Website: macys
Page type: customer-info-address
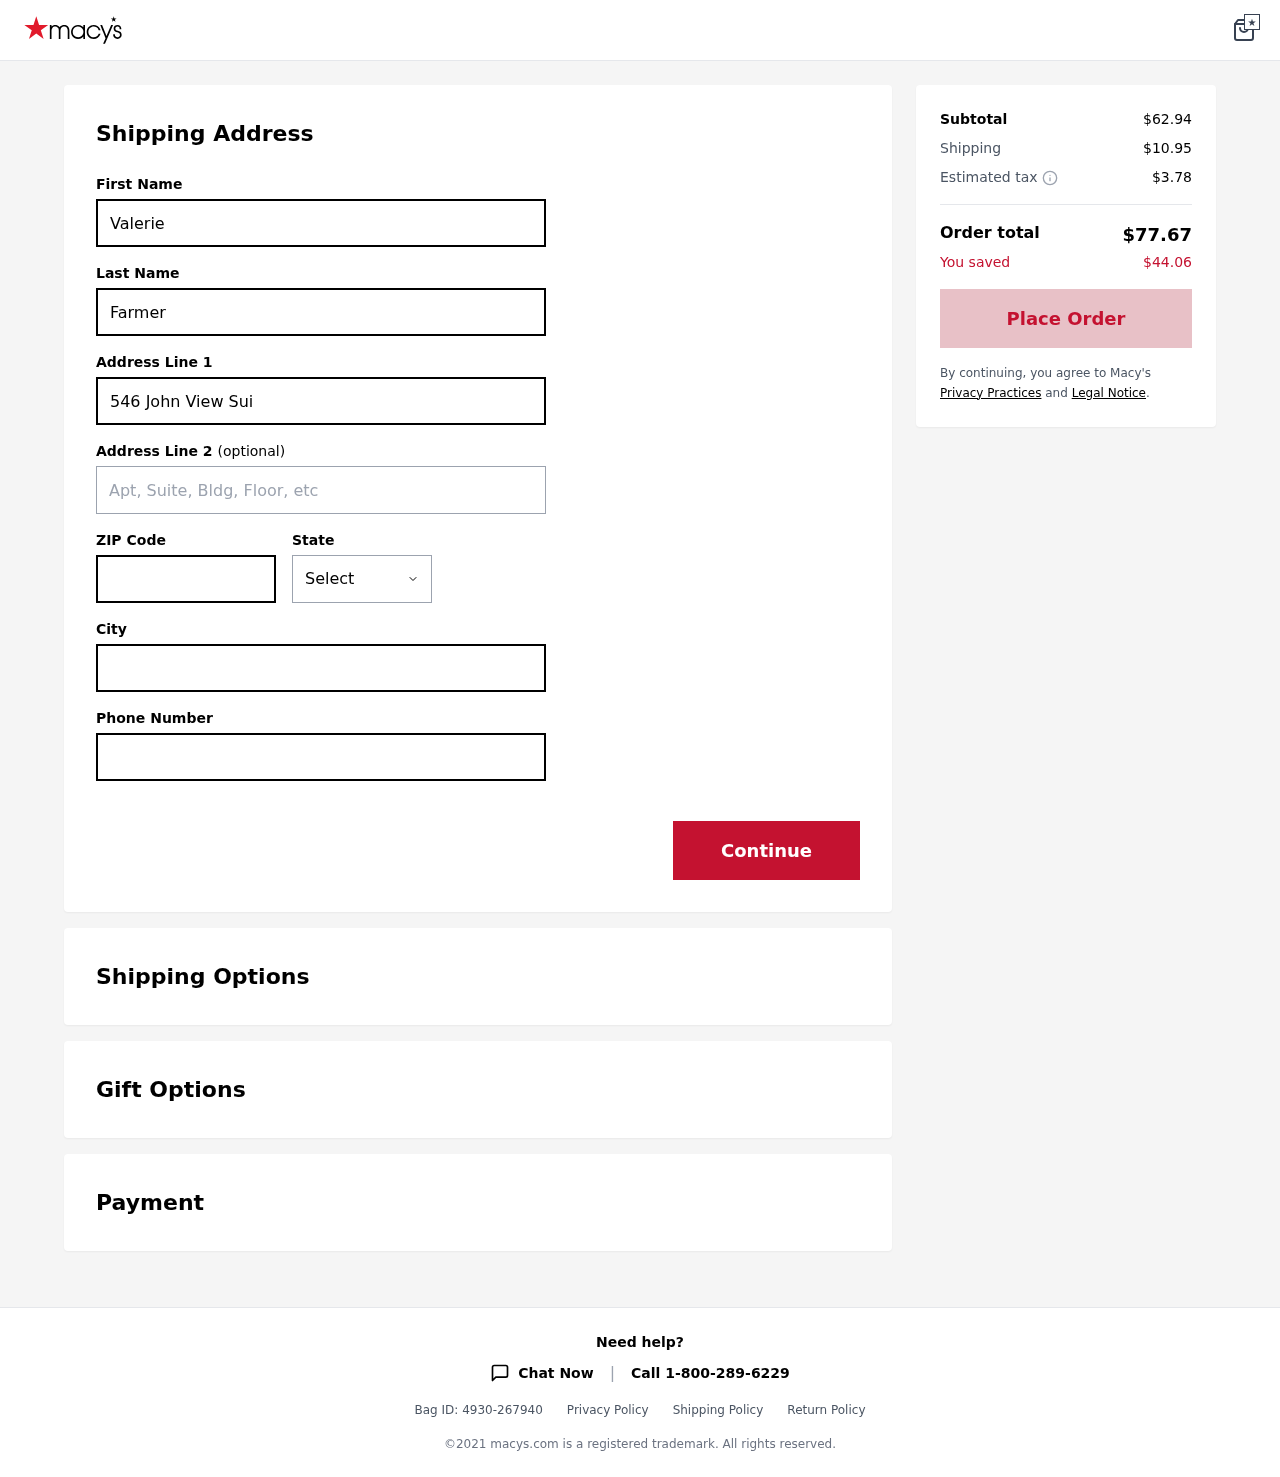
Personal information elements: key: PII_CITY
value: South Janetton
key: PII_FIRSTNAME
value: Valerie
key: PII_LASTNAME
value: Farmer
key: PII_PHONE
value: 6855421662
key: PII_POSTCODE
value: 81125
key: PII_STATE
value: MP
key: PII_STREET
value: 546 John View Suite 210
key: PII_STREET2
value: Apt. 273
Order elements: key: ORDER_SUBTOTAL
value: $62.94
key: ORDER_SHIPPING_COST
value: $10.95
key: ORDER_TAX
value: $3.78
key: ORDER_TOTAL
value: $77.67
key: ORDER_SAVINGS
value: $44.06